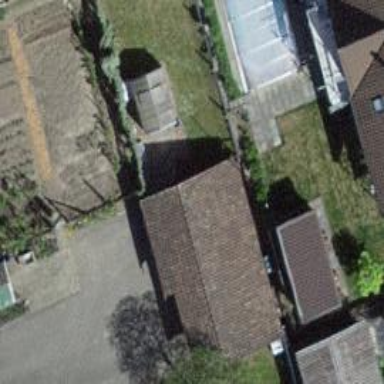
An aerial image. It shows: Garage.